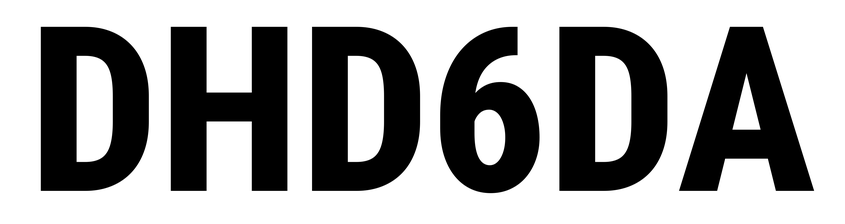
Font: Roboto_Condensed_ExtraBold